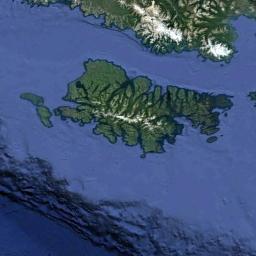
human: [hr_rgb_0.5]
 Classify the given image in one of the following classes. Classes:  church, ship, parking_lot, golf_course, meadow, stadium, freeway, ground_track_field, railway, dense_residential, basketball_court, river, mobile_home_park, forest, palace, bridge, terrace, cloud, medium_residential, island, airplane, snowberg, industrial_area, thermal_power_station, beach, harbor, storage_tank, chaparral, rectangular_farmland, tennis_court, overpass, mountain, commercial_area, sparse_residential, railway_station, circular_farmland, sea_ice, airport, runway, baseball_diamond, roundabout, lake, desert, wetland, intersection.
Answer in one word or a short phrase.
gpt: island